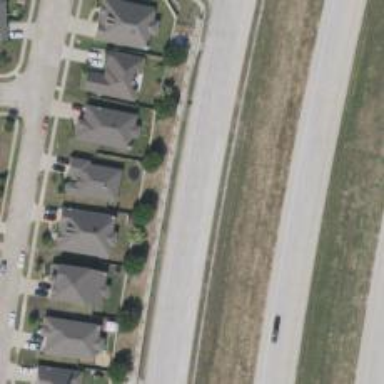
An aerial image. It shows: Secondary road with frontage road alongside.